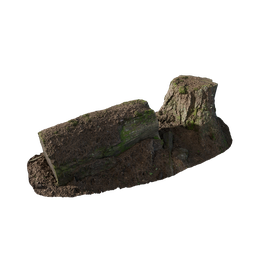
Label: nature